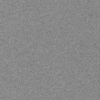
Label: dusty